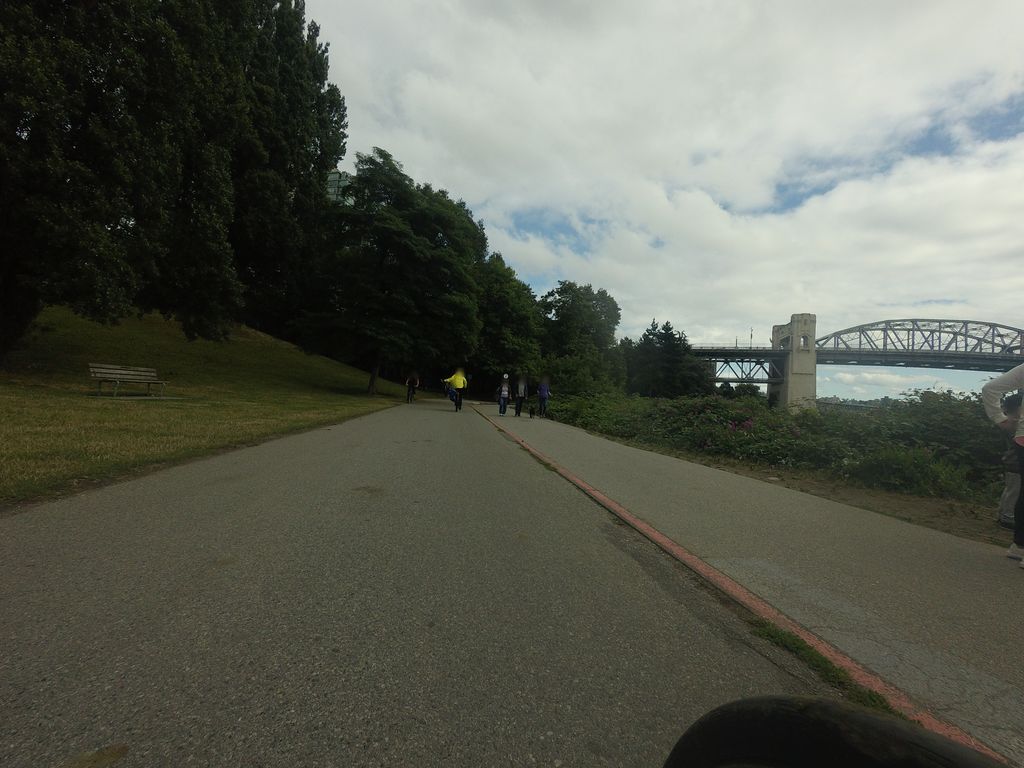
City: vancouver